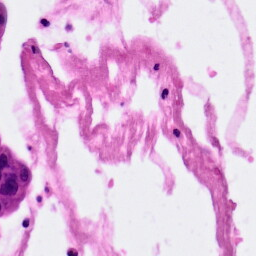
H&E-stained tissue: Pancreatic